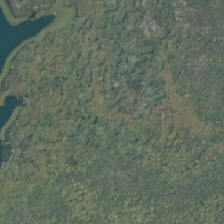
Land cover: herbaceous_freshwater_vege